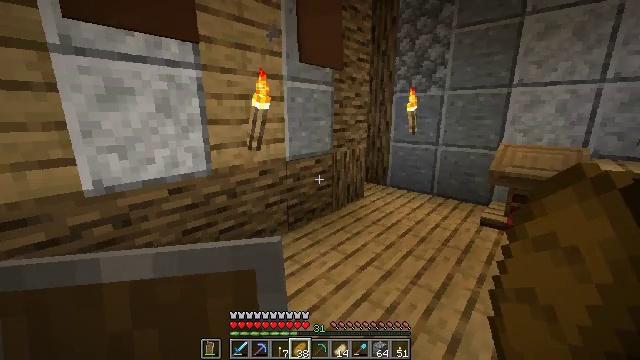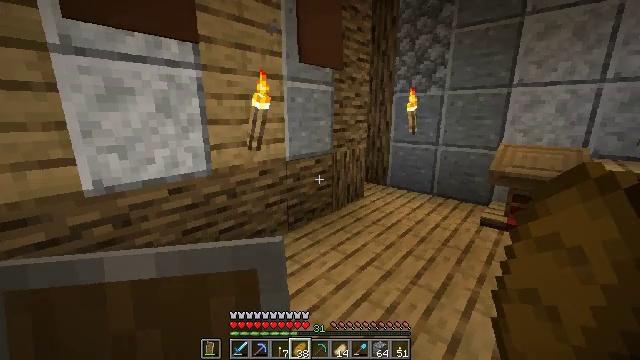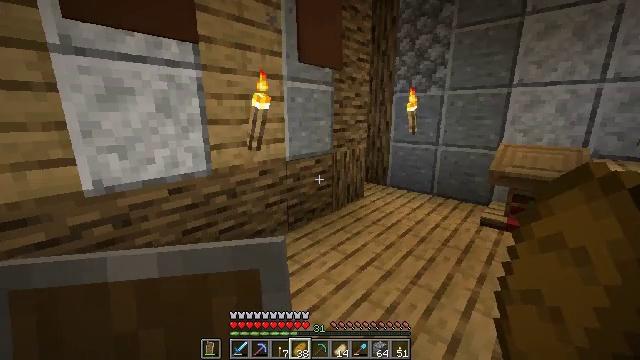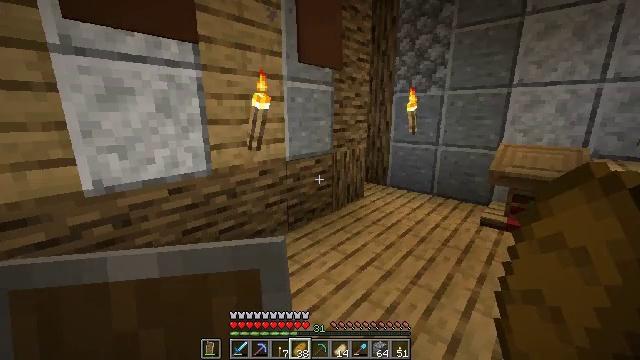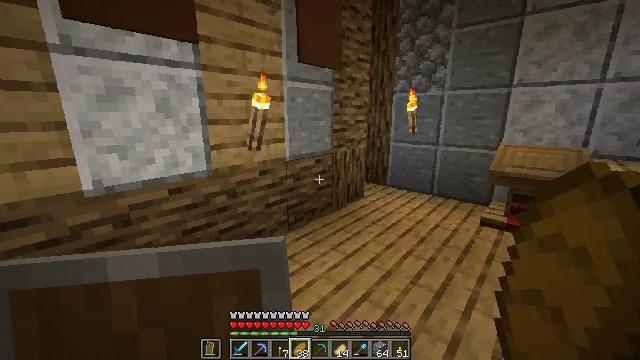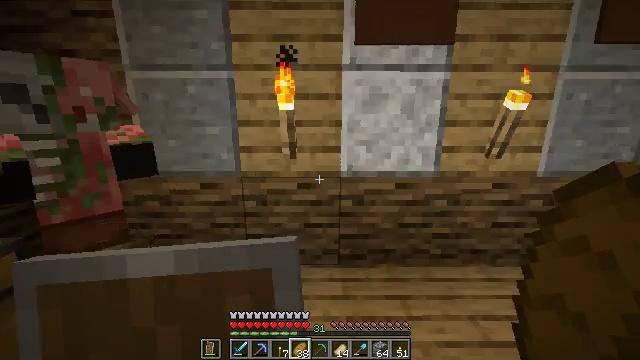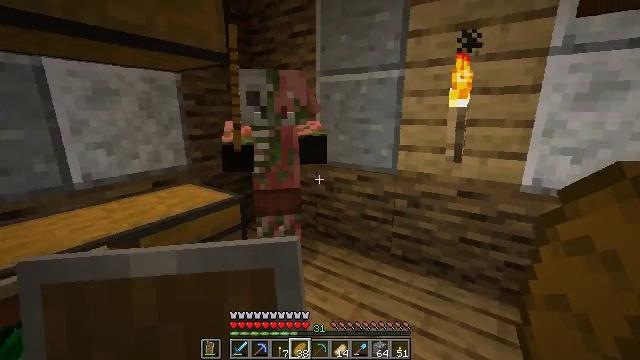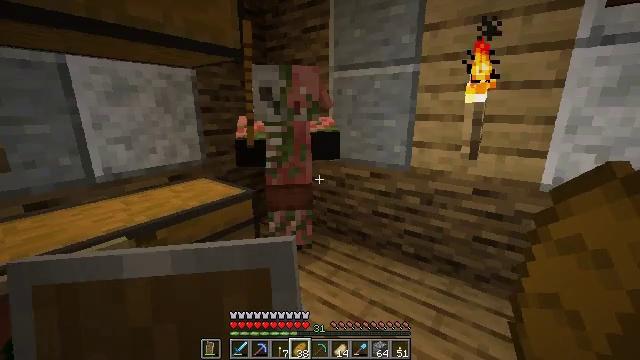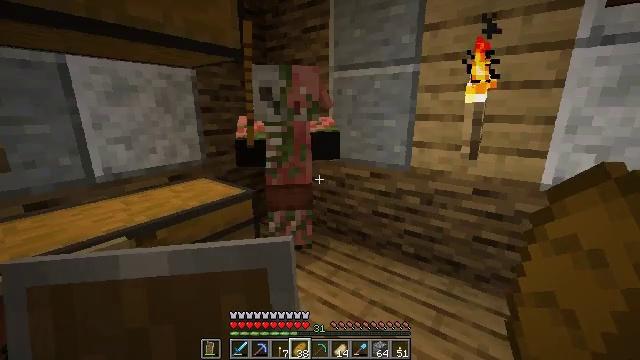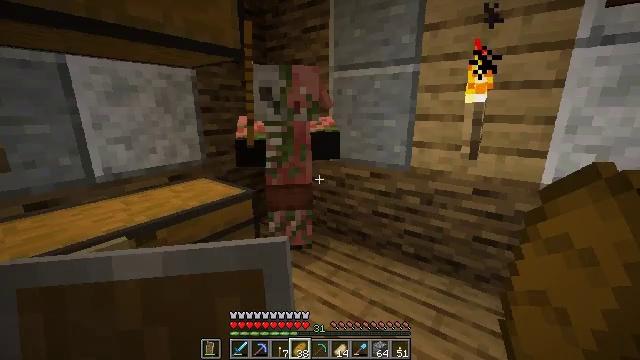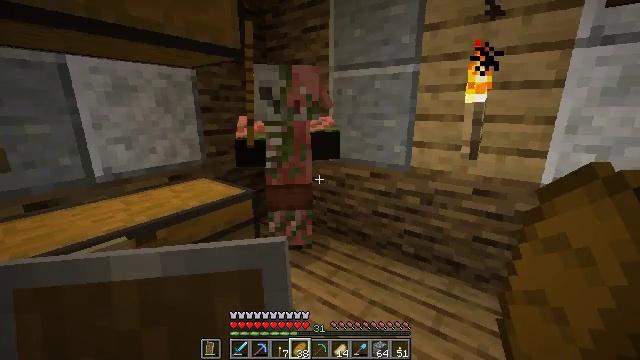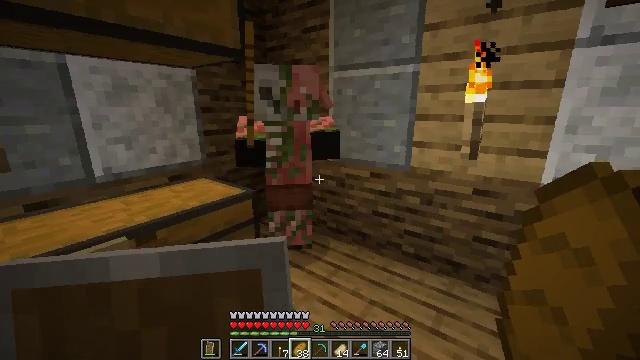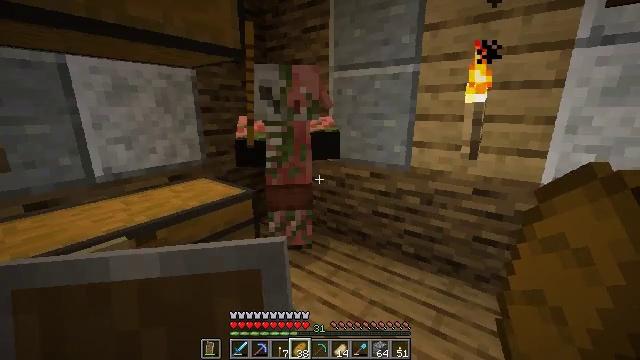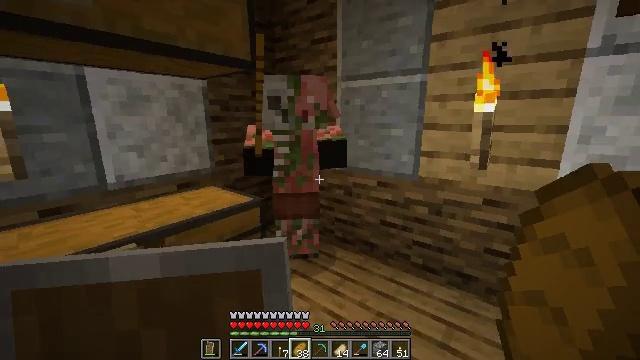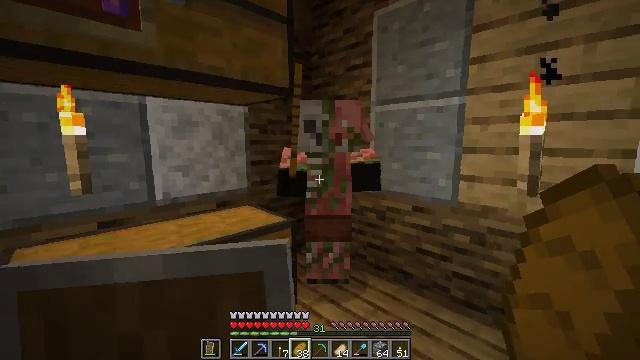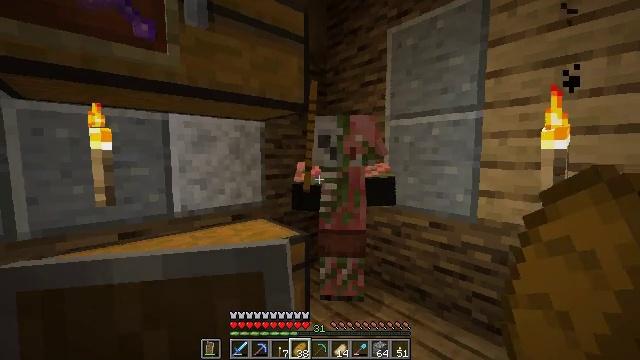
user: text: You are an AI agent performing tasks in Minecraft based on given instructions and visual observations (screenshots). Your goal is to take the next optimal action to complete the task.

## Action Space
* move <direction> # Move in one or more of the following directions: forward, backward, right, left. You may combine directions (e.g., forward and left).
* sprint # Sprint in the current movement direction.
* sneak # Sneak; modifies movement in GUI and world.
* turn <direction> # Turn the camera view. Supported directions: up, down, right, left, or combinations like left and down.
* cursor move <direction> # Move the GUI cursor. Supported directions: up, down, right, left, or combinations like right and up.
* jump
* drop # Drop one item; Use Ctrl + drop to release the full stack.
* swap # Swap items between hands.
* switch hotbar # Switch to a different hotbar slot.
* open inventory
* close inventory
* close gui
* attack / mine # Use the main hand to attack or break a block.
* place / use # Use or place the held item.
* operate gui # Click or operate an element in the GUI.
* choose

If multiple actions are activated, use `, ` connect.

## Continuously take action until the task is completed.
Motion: motion action
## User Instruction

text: Assemble materials to create a crossbow.
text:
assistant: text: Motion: no_op
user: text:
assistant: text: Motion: no_op
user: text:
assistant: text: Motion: no_op
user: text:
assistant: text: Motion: no_op
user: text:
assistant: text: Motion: turn left
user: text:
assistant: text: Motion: turn left
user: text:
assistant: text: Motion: turn left
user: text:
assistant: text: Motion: no_op
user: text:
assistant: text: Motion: no_op
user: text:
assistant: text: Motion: no_op
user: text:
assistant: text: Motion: no_op
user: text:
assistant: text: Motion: no_op
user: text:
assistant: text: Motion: turn left and up
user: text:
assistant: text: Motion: turn left and up
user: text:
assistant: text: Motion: turn left and up
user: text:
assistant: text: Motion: no_op
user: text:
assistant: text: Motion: no_op
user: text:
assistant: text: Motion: no_op
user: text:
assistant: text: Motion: no_op
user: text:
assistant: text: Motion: no_op
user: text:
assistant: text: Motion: no_op
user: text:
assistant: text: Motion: no_op
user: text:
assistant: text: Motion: no_op
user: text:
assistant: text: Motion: no_op
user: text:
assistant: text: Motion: no_op
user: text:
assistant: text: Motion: no_op
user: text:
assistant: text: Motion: no_op
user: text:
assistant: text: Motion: no_op
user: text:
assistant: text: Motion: no_op
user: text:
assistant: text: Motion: no_op